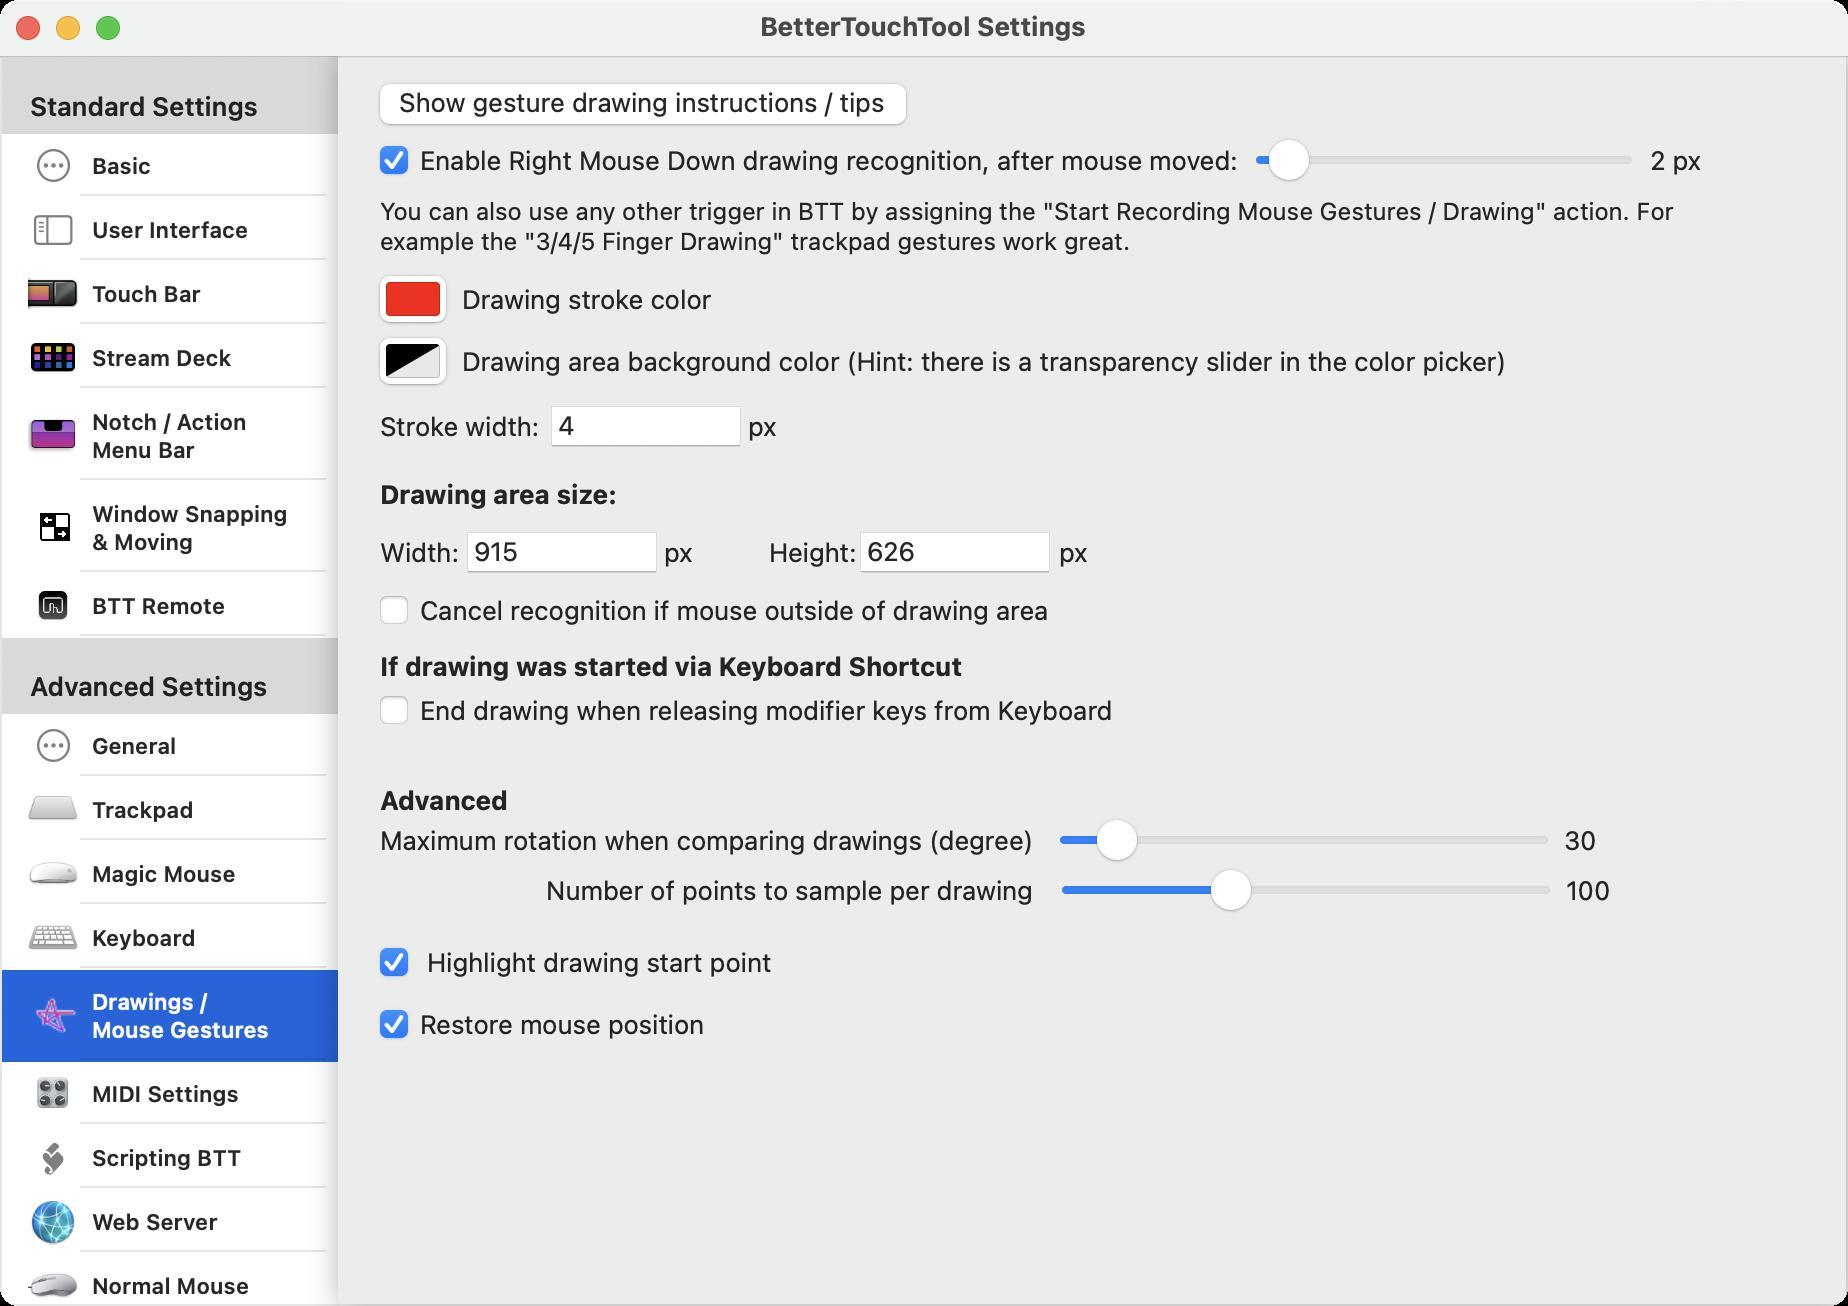
Accessibility tree:
{"name": "BetterTouchTool_Settings", "role": "AXWindow", "description": null, "role_description": "standard window", "value": null, "position": "356.00;180.00", "size": "924;653", "children": [{"name": null, "role": "AXScrollArea", "description": null, "role_description": "scroll area", "value": null, "position": "0.00;28.00", "size": "170;625", "children": [{"name": null, "role": "AXTable", "description": null, "role_description": "table", "value": null, "position": "1.00;29.00", "size": "168;662", "children": [{"name": null, "role": "AXRow", "description": null, "role_description": "table row", "value": null, "position": "1.00;29.00", "size": "168;38", "children": [{"name": null, "role": "AXCell", "description": null, "role_description": "cell", "value": null, "position": "7.00;30.00", "size": "156;36", "children": [{"name": null, "role": "AXStaticText", "description": null, "role_description": "text", "value": "Standard Settings", "position": "13.00;45.00", "size": "143;16", "children": []}]}]}, {"name": null, "role": "AXRow", "description": null, "role_description": "table row", "value": null, "position": "1.00;67.00", "size": "168;32", "children": [{"name": null, "role": "AXCell", "description": null, "role_description": "cell", "value": null, "position": "7.00;68.00", "size": "156;30", "children": [{"name": null, "role": "AXImage", "description": "action", "role_description": "image", "value": null, "position": "14.00;64.50", "size": "25;36", "children": []}, {"name": null, "role": "AXStaticText", "description": null, "role_description": "text", "value": "Basic", "position": "44.00;76.00", "size": "112;14", "children": []}]}]}, {"name": null, "role": "AXRow", "description": null, "role_description": "table row", "value": null, "position": "1.00;99.00", "size": "168;32", "children": [{"name": null, "role": "AXCell", "description": null, "role_description": "cell", "value": null, "position": "7.00;100.00", "size": "156;30", "children": [{"name": null, "role": "AXImage", "description": "sidebar", "role_description": "image", "value": null, "position": "14.00;98.00", "size": "26;34", "children": []}, {"name": null, "role": "AXStaticText", "description": null, "role_description": "text", "value": "User Interface", "position": "44.00;108.00", "size": "112;14", "children": []}]}]}, {"name": null, "role": "AXRow", "description": null, "role_description": "table row", "value": null, "position": "1.00;131.00", "size": "168;32", "children": [{"name": null, "role": "AXCell", "description": null, "role_description": "cell", "value": null, "position": "7.00;132.00", "size": "156;30", "children": [{"name": null, "role": "AXImage", "description": "touchbar pop", "role_description": "image", "value": null, "position": "14.00;134.50", "size": "25;25", "children": []}, {"name": null, "role": "AXStaticText", "description": null, "role_description": "text", "value": "Touch Bar", "position": "44.00;140.00", "size": "112;14", "children": []}]}]}, {"name": null, "role": "AXRow", "description": null, "role_description": "table row", "value": null, "position": "1.00;163.00", "size": "168;32", "children": [{"name": null, "role": "AXCell", "description": null, "role_description": "cell", "value": null, "position": "7.00;164.00", "size": "156;30", "children": [{"name": null, "role": "AXImage", "description": "streamdeck pop", "role_description": "image", "value": null, "position": "14.00;166.50", "size": "25;25", "children": []}, {"name": null, "role": "AXStaticText", "description": null, "role_description": "text", "value": "Stream Deck", "position": "44.00;172.00", "size": "112;14", "children": []}]}]}, {"name": null, "role": "AXRow", "description": null, "role_description": "table row", "value": null, "position": "1.00;195.00", "size": "168;46", "children": [{"name": null, "role": "AXCell", "description": null, "role_description": "cell", "value": null, "position": "7.00;196.00", "size": "156;44", "children": [{"name": null, "role": "AXImage", "description": "floating bar pop", "role_description": "image", "value": null, "position": "14.00;205.50", "size": "25;25", "children": []}, {"name": null, "role": "AXStaticText", "description": null, "role_description": "text", "value": "Notch / Action Menu Bar", "position": "44.00;204.00", "size": "112;28", "children": []}]}]}, {"name": null, "role": "AXRow", "description": null, "role_description": "table row", "value": null, "position": "1.00;241.00", "size": "168;46", "children": [{"name": null, "role": "AXCell", "description": null, "role_description": "cell", "value": null, "position": "7.00;242.00", "size": "156;44", "children": [{"name": null, "role": "AXImage", "description": "BSTMenubarIcon", "role_description": "image", "value": null, "position": "14.00;251.50", "size": "25;25", "children": []}, {"name": null, "role": "AXStaticText", "description": null, "role_description": "text", "value": "Window Snapping & Moving", "position": "44.00;250.00", "size": "112;28", "children": []}]}]}, {"name": null, "role": "AXRow", "description": null, "role_description": "table row", "value": null, "position": "1.00;287.00", "size": "168;32", "children": [{"name": null, "role": "AXCell", "description": null, "role_description": "cell", "value": null, "position": "7.00;288.00", "size": "156;30", "children": [{"name": null, "role": "AXImage", "description": "btt pop", "role_description": "image", "value": null, "position": "14.00;290.50", "size": "25;25", "children": []}, {"name": null, "role": "AXStaticText", "description": null, "role_description": "text", "value": "BTT Remote", "position": "44.00;296.00", "size": "112;14", "children": []}]}]}, {"name": null, "role": "AXRow", "description": null, "role_description": "table row", "value": null, "position": "1.00;319.00", "size": "168;38", "children": [{"name": null, "role": "AXCell", "description": null, "role_description": "cell", "value": null, "position": "7.00;320.00", "size": "156;36", "children": [{"name": null, "role": "AXStaticText", "description": null, "role_description": "text", "value": "Advanced Settings", "position": "13.00;335.00", "size": "143;16", "children": []}]}]}, {"name": null, "role": "AXRow", "description": null, "role_description": "table row", "value": null, "position": "1.00;357.00", "size": "168;32", "children": [{"name": null, "role": "AXCell", "description": null, "role_description": "cell", "value": null, "position": "7.00;358.00", "size": "156;30", "children": [{"name": null, "role": "AXImage", "description": "action", "role_description": "image", "value": null, "position": "14.00;354.50", "size": "25;36", "children": []}, {"name": null, "role": "AXStaticText", "description": null, "role_description": "text", "value": "General", "position": "44.00;366.00", "size": "112;14", "children": []}]}]}, {"name": null, "role": "AXRow", "description": null, "role_description": "table row", "value": null, "position": "1.00;389.00", "size": "168;32", "children": [{"name": null, "role": "AXCell", "description": null, "role_description": "cell", "value": null, "position": "7.00;390.00", "size": "156;30", "children": [{"name": null, "role": "AXImage", "description": "trackpad pop", "role_description": "image", "value": null, "position": "14.00;392.50", "size": "25;25", "children": []}, {"name": null, "role": "AXStaticText", "description": null, "role_description": "text", "value": "Trackpad", "position": "44.00;398.00", "size": "112;14", "children": []}]}]}, {"name": null, "role": "AXRow", "description": null, "role_description": "table row", "value": null, "position": "1.00;421.00", "size": "168;32", "children": [{"name": null, "role": "AXCell", "description": null, "role_description": "cell", "value": null, "position": "7.00;422.00", "size": "156;30", "children": [{"name": null, "role": "AXImage", "description": "magicmouse pop", "role_description": "image", "value": null, "position": "14.00;424.50", "size": "25;25", "children": []}, {"name": null, "role": "AXStaticText", "description": null, "role_description": "text", "value": "Magic Mouse", "position": "44.00;430.00", "size": "112;14", "children": []}]}]}, {"name": null, "role": "AXRow", "description": null, "role_description": "table row", "value": null, "position": "1.00;453.00", "size": "168;32", "children": [{"name": null, "role": "AXCell", "description": null, "role_description": "cell", "value": null, "position": "7.00;454.00", "size": "156;30", "children": [{"name": null, "role": "AXImage", "description": "keyboard pop", "role_description": "image", "value": null, "position": "14.00;456.50", "size": "25;25", "children": []}, {"name": null, "role": "AXStaticText", "description": null, "role_description": "text", "value": "Keyboard", "position": "44.00;462.00", "size": "112;14", "children": []}]}]}, {"name": null, "role": "AXRow", "description": null, "role_description": "table row", "value": null, "position": "1.00;485.00", "size": "168;46", "children": [{"name": null, "role": "AXCell", "description": null, "role_description": "cell", "value": null, "position": "7.00;486.00", "size": "156;44", "children": [{"name": null, "role": "AXImage", "description": "drawings pop", "role_description": "image", "value": null, "position": "14.00;495.50", "size": "25;25", "children": []}, {"name": null, "role": "AXStaticText", "description": null, "role_description": "text", "value": "Drawings / Mouse Gestures", "position": "44.00;494.00", "size": "112;28", "children": []}]}]}, {"name": null, "role": "AXRow", "description": null, "role_description": "table row", "value": null, "position": "1.00;531.00", "size": "168;32", "children": [{"name": null, "role": "AXCell", "description": null, "role_description": "cell", "value": null, "position": "7.00;532.00", "size": "156;30", "children": [{"name": null, "role": "AXImage", "description": "midi pop", "role_description": "image", "value": null, "position": "14.00;534.50", "size": "25;25", "children": []}, {"name": null, "role": "AXStaticText", "description": null, "role_description": "text", "value": "MIDI Settings", "position": "44.00;540.00", "size": "112;14", "children": []}]}]}, {"name": null, "role": "AXRow", "description": null, "role_description": "table row", "value": null, "position": "1.00;563.00", "size": "168;32", "children": [{"name": null, "role": "AXCell", "description": null, "role_description": "cell", "value": null, "position": "7.00;564.00", "size": "156;30", "children": [{"name": null, "role": "AXImage", "description": "script", "role_description": "image", "value": null, "position": "14.00;566.50", "size": "25;25", "children": []}, {"name": null, "role": "AXStaticText", "description": null, "role_description": "text", "value": "Scripting BTT", "position": "44.00;572.00", "size": "112;14", "children": []}]}]}, {"name": null, "role": "AXRow", "description": null, "role_description": "table row", "value": null, "position": "1.00;595.00", "size": "168;32", "children": [{"name": null, "role": "AXCell", "description": null, "role_description": "cell", "value": null, "position": "7.00;596.00", "size": "156;30", "children": [{"name": null, "role": "AXImage", "description": "network", "role_description": "image", "value": null, "position": "14.00;598.50", "size": "25;25", "children": []}, {"name": null, "role": "AXStaticText", "description": null, "role_description": "text", "value": "Web Server", "position": "44.00;604.00", "size": "112;14", "children": []}]}]}, {"name": null, "role": "AXRow", "description": null, "role_description": "table row", "value": null, "position": "1.00;627.00", "size": "168;32", "children": [{"name": null, "role": "AXCell", "description": null, "role_description": "cell", "value": null, "position": "7.00;628.00", "size": "156;30", "children": [{"name": null, "role": "AXImage", "description": "normal mouse pop", "role_description": "image", "value": null, "position": "14.00;630.50", "size": "25;25", "children": []}, {"name": null, "role": "AXStaticText", "description": null, "role_description": "text", "value": "Normal Mouse", "position": "44.00;636.00", "size": "112;14", "children": []}]}]}, {"name": null, "role": "AXRow", "description": null, "role_description": "table row", "value": null, "position": "1.00;659.00", "size": "168;32", "children": [{"name": null, "role": "AXCell", "description": null, "role_description": "cell", "value": null, "position": "7.00;660.00", "size": "156;30", "children": [{"name": null, "role": "AXImage", "description": "synchronize", "role_description": "image", "value": null, "position": "14.00;662.50", "size": "25;25", "children": []}, {"name": null, "role": "AXStaticText", "description": null, "role_description": "text", "value": "Sync", "position": "44.00;668.00", "size": "31;14", "children": []}]}]}, {"name": null, "role": "AXColumn", "description": null, "role_description": "column", "value": null, "position": "1.00;29.00", "size": "168;662", "children": []}]}, {"name": null, "role": "AXScrollBar", "description": null, "role_description": "scroll bar", "value": 0.0, "position": "153.00;29.00", "size": "16;623", "children": [{"name": null, "role": "AXValueIndicator", "description": null, "role_description": "value indicator", "value": 0.0, "position": "157.00;30.00", "size": "12;584", "children": []}, {"name": null, "role": "AXButton", "description": null, "role_description": "increment arrow button", "value": null, "position": "153.00;29.00", "size": "0;0", "children": []}, {"name": null, "role": "AXButton", "description": null, "role_description": "decrement arrow button", "value": null, "position": "153.00;29.00", "size": "0;0", "children": []}, {"name": null, "role": "AXButton", "description": null, "role_description": "increment page button", "value": null, "position": "157.00;614.50", "size": "12;38", "children": []}, {"name": null, "role": "AXButton", "description": null, "role_description": "decrement page button", "value": null, "position": "157.00;29.00", "size": "12;1", "children": []}]}]}, {"name": null, "role": "AXStaticText", "description": null, "role_description": "text", "value": "px", "position": "527.50;268.00", "size": "18;16", "children": []}, {"name": null, "role": "AXStaticText", "description": null, "role_description": "text", "value": "Drawing area background color (Hint: there is a transparency slider in the color picker)", "position": "229.00;172.50", "size": "526;16", "children": []}, {"name": null, "role": "AXStaticText", "description": null, "role_description": "text", "value": "px", "position": "372.00;205.00", "size": "18;16", "children": []}, {"name": null, "role": "AXColorWell", "description": null, "role_description": "color well", "value": "rgb 1 0 0 1", "position": "187.00;136.00", "size": "39;27", "children": []}, {"name": null, "role": "AXStaticText", "description": null, "role_description": "text", "value": "Drawing stroke color", "position": "229.00;141.50", "size": "129;16", "children": []}, {"name": "End_drawing_when_releasing_modifier_keys_from_Keyboard", "role": "AXCheckBox", "description": null, "role_description": "checkbox", "value": 0, "position": "188.00;346.00", "size": "373;18", "children": []}, {"name": null, "role": "AXStaticText", "description": null, "role_description": "text", "value": "Number of points to sample per drawing", "position": "271.50;437.00", "size": "248;16", "children": []}, {"name": null, "role": "AXSlider", "description": null, "role_description": "slider", "value": 100.0, "position": "529.00;433.00", "size": "248;28", "children": [{"name": null, "role": "AXValueIndicator", "description": null, "role_description": "value indicator", "value": 100.0, "position": "603.50;433.00", "size": "24;28", "children": []}]}, {"name": null, "role": "AXStaticText", "description": null, "role_description": "text", "value": "Stroke width:", "position": "188.00;205.00", "size": "84;16", "children": []}, {"name": null, "role": "AXStaticText", "description": null, "role_description": "text", "value": "Width:", "position": "188.00;268.00", "size": "44;16", "children": []}, {"name": "Restore_mouse_position", "role": "AXCheckBox", "description": null, "role_description": "checkbox", "value": 1, "position": "188.00;503.00", "size": "169;18", "children": []}, {"name": null, "role": "AXTextField", "description": null, "role_description": "text field", "value": "4", "position": "275.00;202.50", "size": "96;21", "children": []}, {"name": "_Highlight_drawing_start_point", "role": "AXCheckBox", "description": null, "role_description": "checkbox", "value": 1, "position": "188.00;472.00", "size": "202;18", "children": []}, {"name": null, "role": "AXStaticText", "description": null, "role_description": "text", "value": "2 px", "position": "823.00;72.00", "size": "30;16", "children": []}, {"name": null, "role": "AXStaticText", "description": null, "role_description": "text", "value": "If drawing was started via Keyboard Shortcut", "position": "188.00;325.00", "size": "296;16", "children": []}, {"name": null, "role": "AXStaticText", "description": null, "role_description": "text", "value": "Drawing area size:", "position": "188.00;239.00", "size": "123;16", "children": []}, {"name": null, "role": "AXSlider", "description": null, "role_description": "slider", "value": 30.0, "position": "528.00;408.00", "size": "248;28", "children": [{"name": null, "role": "AXValueIndicator", "description": null, "role_description": "value indicator", "value": 30.0, "position": "546.50;408.00", "size": "24;28", "children": []}]}, {"name": null, "role": "AXStaticText", "description": null, "role_description": "text", "value": "Maximum rotation when comparing drawings (degree)", "position": "188.00;412.00", "size": "331;16", "children": []}, {"name": null, "role": "AXStaticText", "description": null, "role_description": "text", "value": "Height:", "position": "382.50;268.00", "size": "48;16", "children": []}, {"name": null, "role": "AXStaticText", "description": null, "role_description": "text", "value": "Advanced", "position": "188.00;392.00", "size": "68;16", "children": []}, {"name": null, "role": "AXColorWell", "description": null, "role_description": "color well", "value": "rgb 0 0 0 0.09", "position": "187.00;167.00", "size": "39;27", "children": []}, {"name": null, "role": "AXSlider", "description": null, "role_description": "slider", "value": 2.0, "position": "626.00;68.00", "size": "192;28", "children": [{"name": null, "role": "AXValueIndicator", "description": null, "role_description": "value indicator", "value": 2.0, "position": "632.50;68.00", "size": "24;28", "children": []}]}, {"name": null, "role": "AXTextField", "description": null, "role_description": "text field", "value": "915", "position": "233.00;265.50", "size": "96;21", "children": []}, {"name": null, "role": "AXTextField", "description": null, "role_description": "text field", "value": "626", "position": "429.50;265.50", "size": "96;21", "children": []}, {"name": "Show_gesture_drawing_instructions_/_tips", "role": "AXButton", "description": null, "role_description": "button", "value": null, "position": "183.00;37.00", "size": "277;32", "children": []}, {"name": null, "role": "AXStaticText", "description": null, "role_description": "text", "value": "px", "position": "330.00;268.00", "size": "18;16", "children": []}, {"name": "Enable_Right_Mouse_Down_drawing_recognition,_after_mouse_moved:", "role": "AXCheckBox", "description": null, "role_description": "checkbox", "value": 1, "position": "188.00;71.00", "size": "436;18", "children": []}, {"name": null, "role": "AXStaticText", "description": null, "role_description": "text", "value": "100", "position": "781.00;437.00", "size": "26;16", "children": []}, {"name": null, "role": "AXStaticText", "description": null, "role_description": "text", "value": "30", "position": "780.00;412.00", "size": "20;16", "children": []}, {"name": null, "role": "AXStaticText", "description": null, "role_description": "text", "value": "You can also use any other trigger in BTT by assigning the \"Start Recording Mouse Gestures / Drawing\" action. For example the \"3/4/5 Finger Drawing\" trackpad gestures work great.", "position": "188.00;98.00", "size": "694;30", "children": []}, {"name": "Cancel_recognition_if_mouse_outside_of_drawing_area", "role": "AXCheckBox", "description": null, "role_description": "checkbox", "value": 0, "position": "188.00;296.00", "size": "341;18", "children": []}, {"name": null, "role": "AXButton", "description": null, "role_description": "close button", "value": null, "position": "7.00;6.00", "size": "14;16", "children": []}, {"name": null, "role": "AXButton", "description": null, "role_description": "full screen button", "value": null, "position": "47.00;6.00", "size": "14;16", "children": [{"name": null, "role": "AXGroup", "description": null, "role_description": "group", "value": null, "position": "47.00;6.00", "size": "14;16", "children": [{"name": null, "role": "AXGroup", "description": null, "role_description": "group", "value": null, "position": "47.00;6.00", "size": "14;16", "children": []}]}]}, {"name": null, "role": "AXButton", "description": null, "role_description": "minimize button", "value": null, "position": "27.00;6.00", "size": "14;16", "children": []}, {"name": null, "role": "AXStaticText", "description": null, "role_description": "text", "value": "BetterTouchTool Settings", "position": "378.00;5.00", "size": "167;16", "children": []}]}